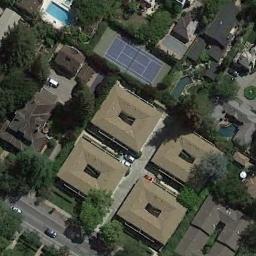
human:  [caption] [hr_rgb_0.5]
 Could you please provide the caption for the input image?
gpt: Tennis court and swimming pool in the middle of a residential area surrounded by trees .

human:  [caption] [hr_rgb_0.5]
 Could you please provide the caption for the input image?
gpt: There were several felled trees near the tennis court .

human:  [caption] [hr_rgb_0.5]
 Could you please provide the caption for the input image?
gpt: The tennis court is next to some buildings and trees .

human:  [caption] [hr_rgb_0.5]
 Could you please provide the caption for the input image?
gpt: Many buildings of different shapes are beside the tennis courts .

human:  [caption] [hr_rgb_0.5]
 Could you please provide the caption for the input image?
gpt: There are some buildings and green trees around the tennis court .